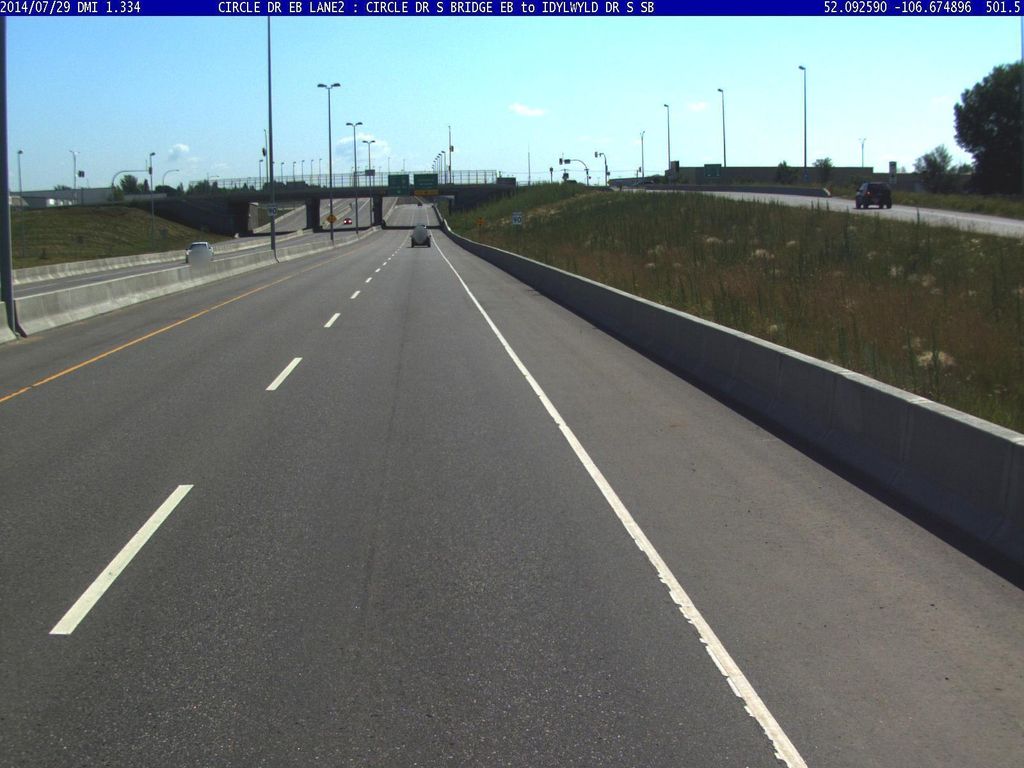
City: saskatoon